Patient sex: M
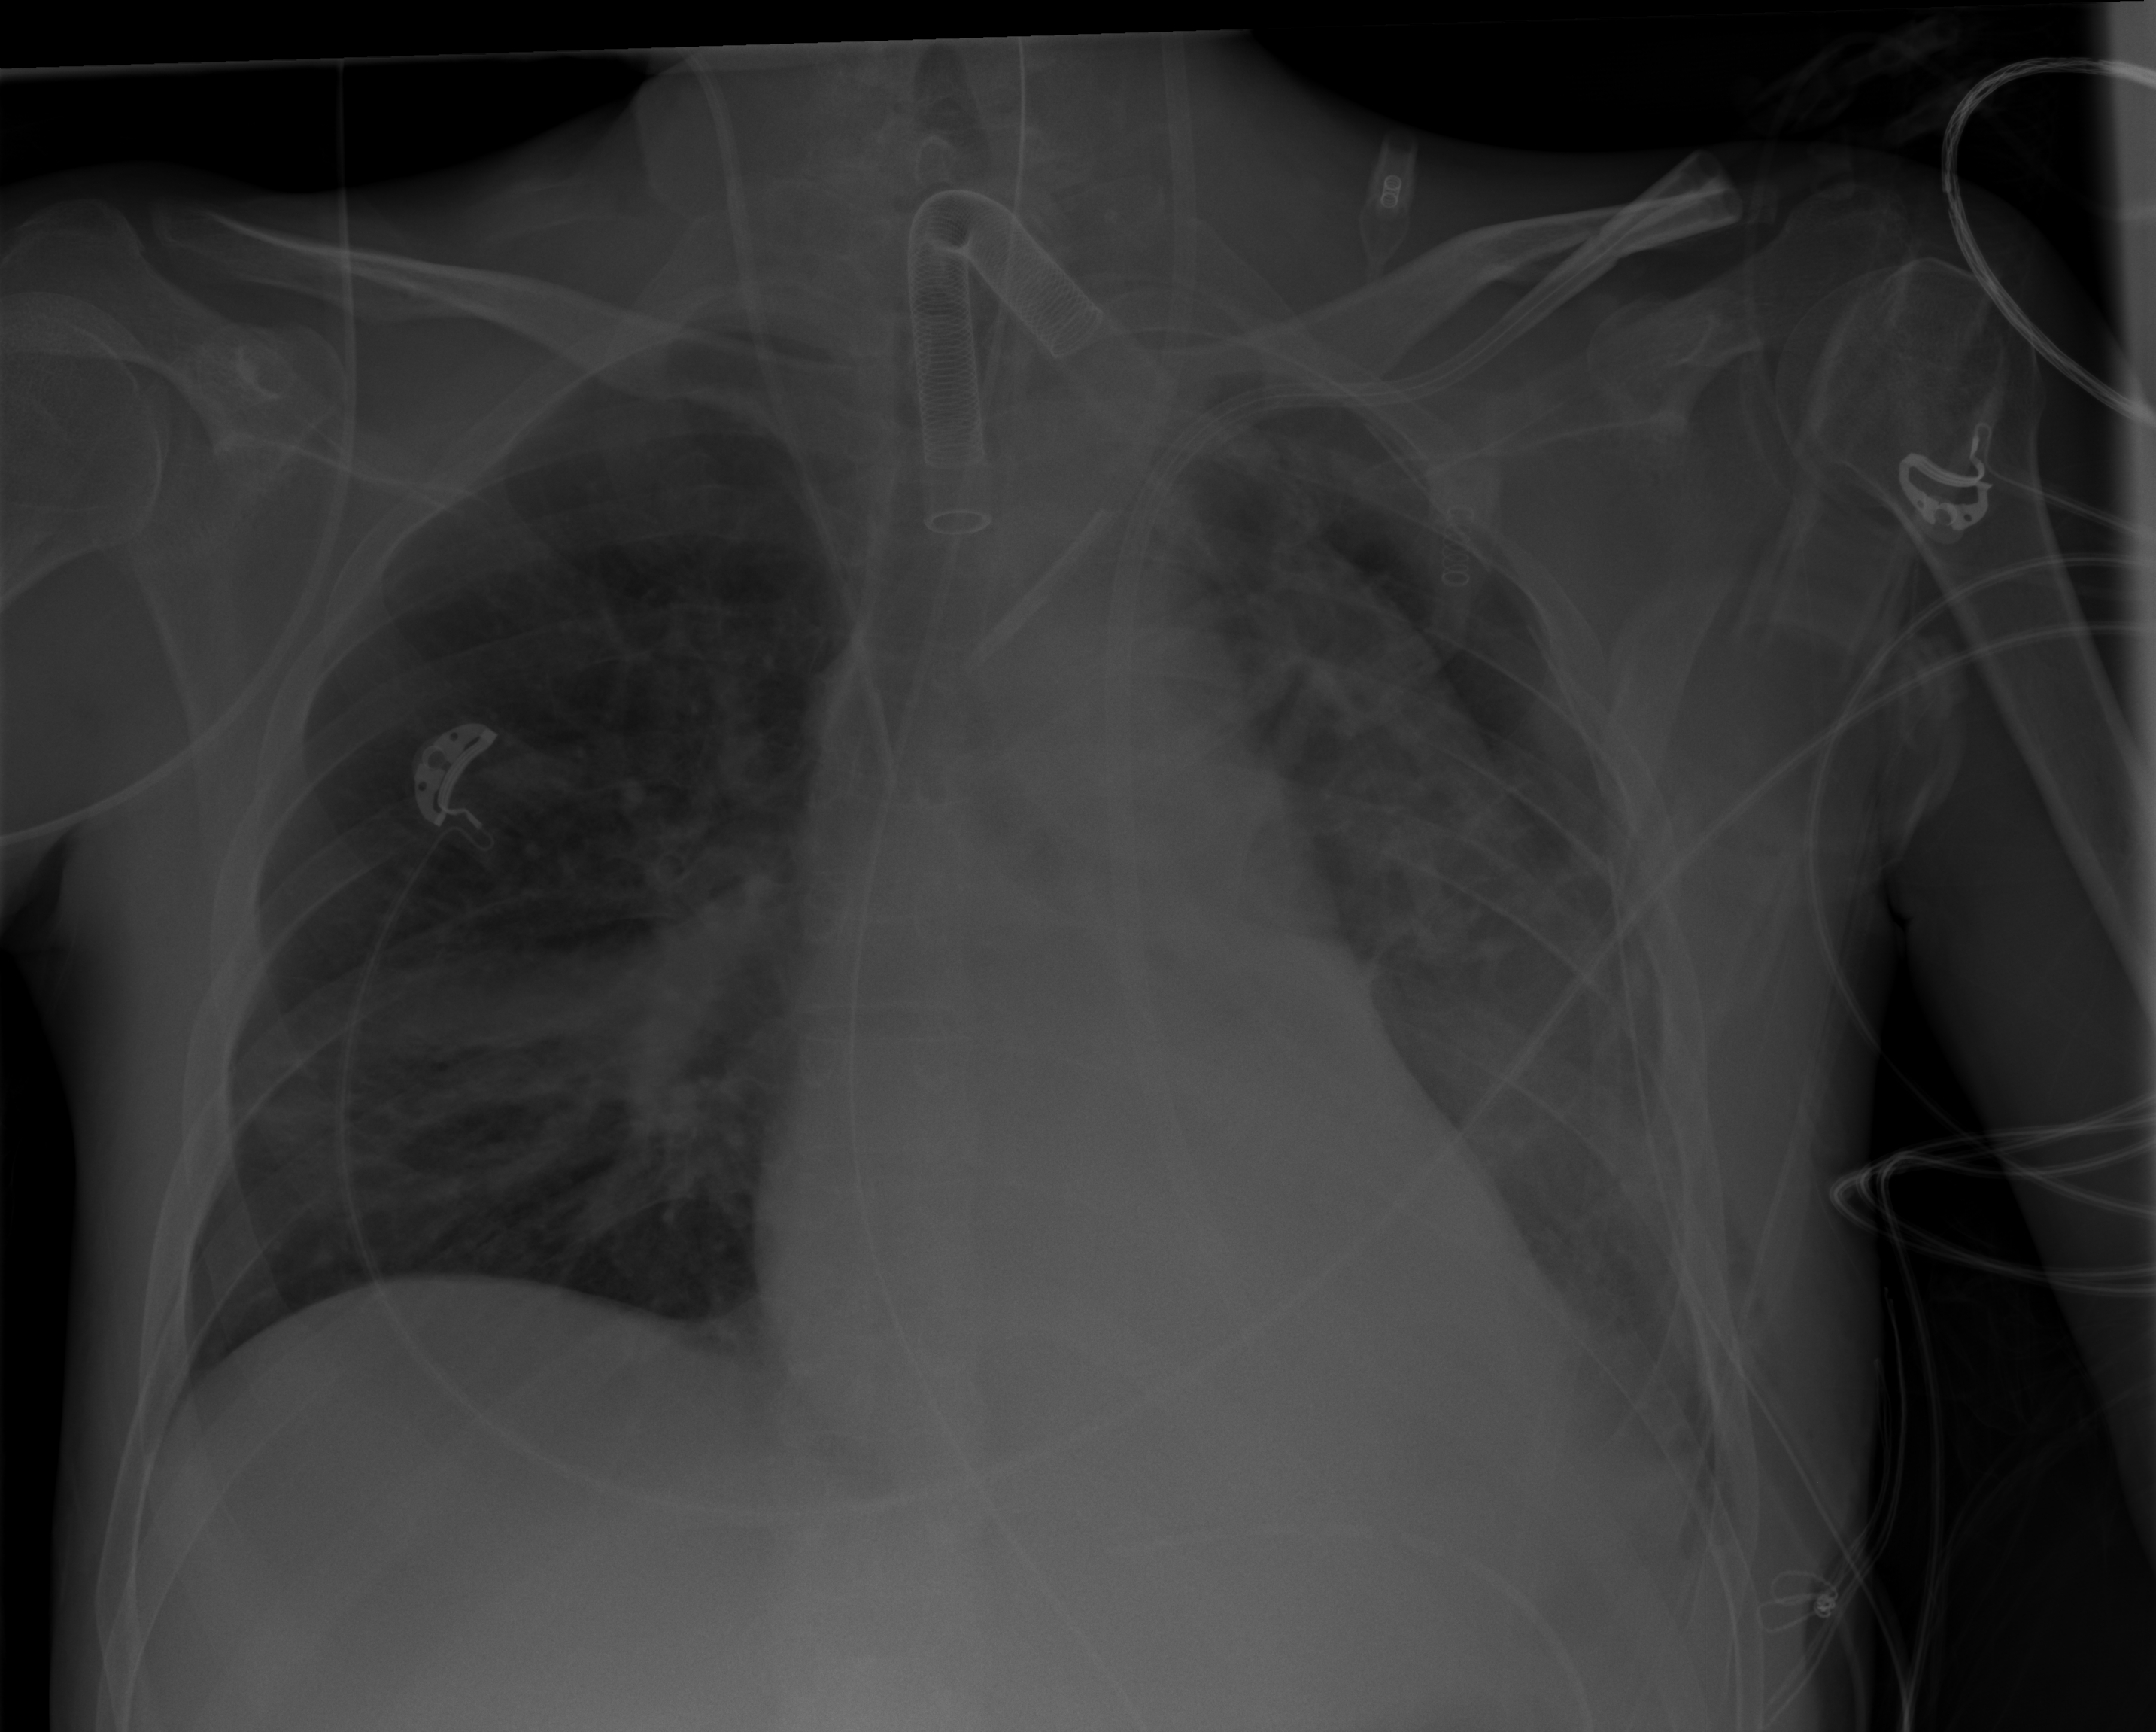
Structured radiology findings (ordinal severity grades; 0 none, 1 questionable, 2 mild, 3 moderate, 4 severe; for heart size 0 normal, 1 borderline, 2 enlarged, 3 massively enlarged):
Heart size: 0
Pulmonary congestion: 0
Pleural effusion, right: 0
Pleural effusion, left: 2
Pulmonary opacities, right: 3
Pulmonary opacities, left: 3
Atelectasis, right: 2
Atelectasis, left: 2